Question: I have a problem on how to update all status in one click.
As you can see in the picture bellow, if I click the lock it should automatically update all statuses of the students to "lock", if I click the unlock button it should set it to "unlock", how to do that?

Here's my code:
'''
<a href="unlock.php" title="Lock"><img src="images/lock.png" height="40" width="40"></a>
<a href="lock.php" title="Unlock"><img style="margin-left:8px;" src="images/unlock.png" height="40" width="40"></a>
'''
when I click the lock.php here's what my codes like:
'''
include '../connection/connect.php';
include '../dbcon.php';
$idnum=$_POST['idnum'];
$stat='LOCK';
$sqla = "UPDATE student
SET status=?
WHERE idno=?";
$qa = $db->prepare($sqla);
$qa->execute(array($stat,$idnum));
Header('Location:lock_unlock.php');
'''
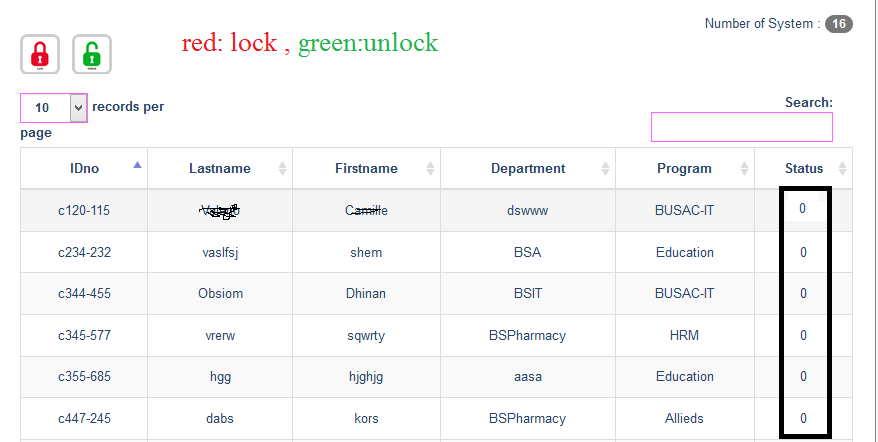
Answer: Just update your query to be like:
'''
$sqla = "UPDATE student
SET status=?;
'''
You do not need where clause as you want to update all of them.